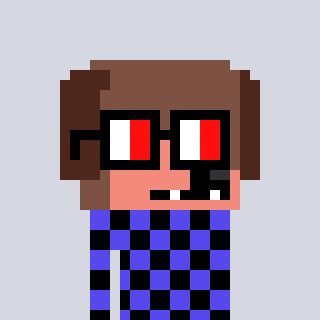
a pixel art character with square glasses with black frames and red eyes, a dog-shaped head and a computerblue-colored body on a cool background